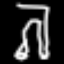
Label: pants